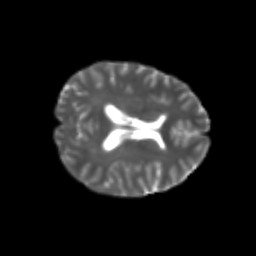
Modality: T2w
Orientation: axial
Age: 24
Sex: female
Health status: healthy
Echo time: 0.074 s